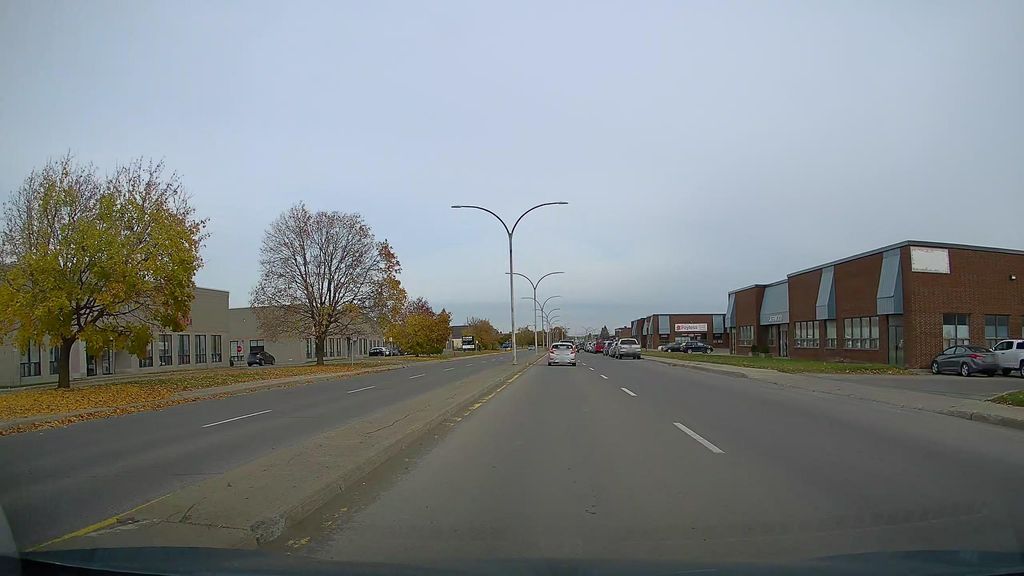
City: montreal